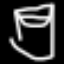
Label: hourglass